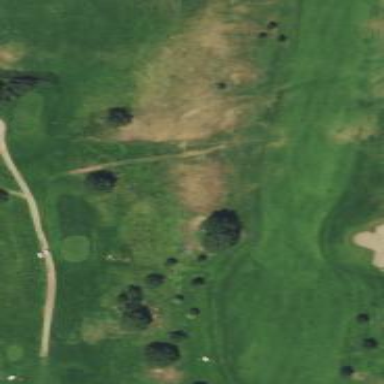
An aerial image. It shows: Grassy area designated as golf fairway.